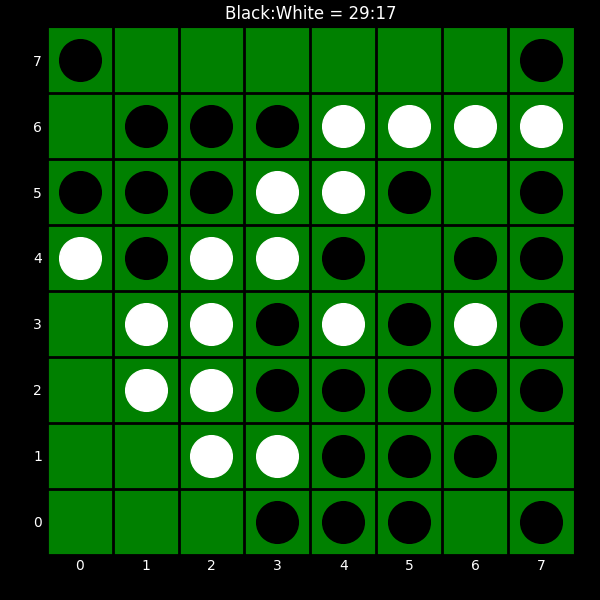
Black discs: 29
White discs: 17